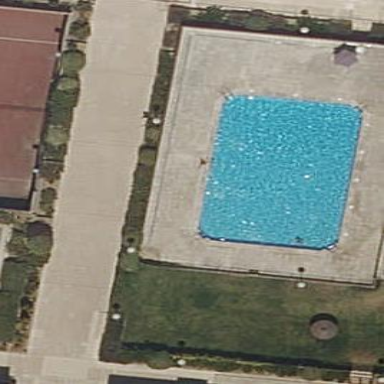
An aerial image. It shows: Swimming pool located in leisure land.